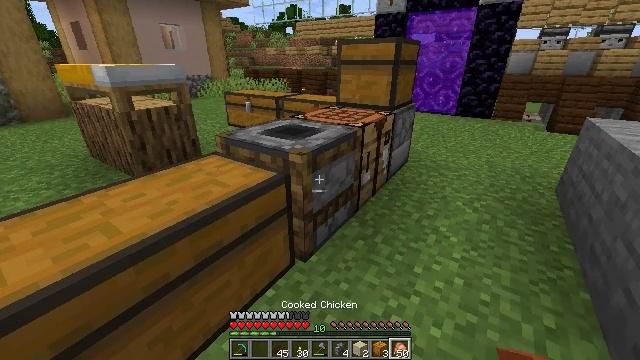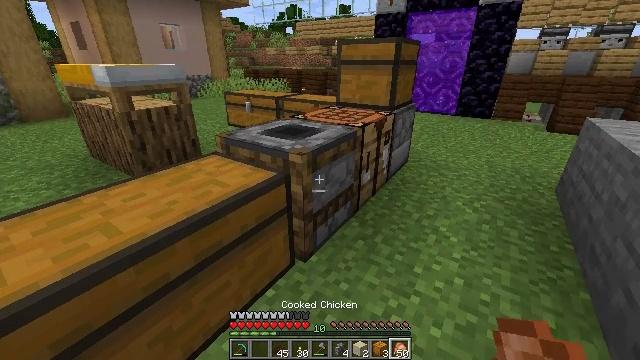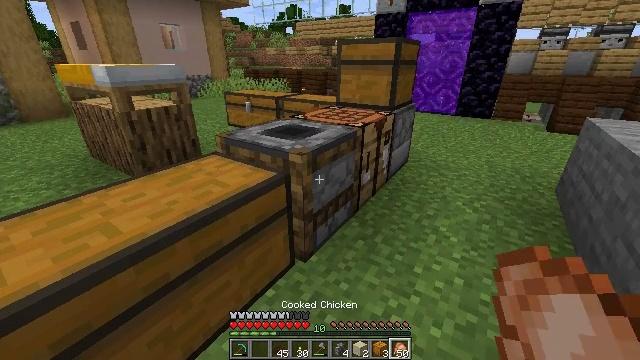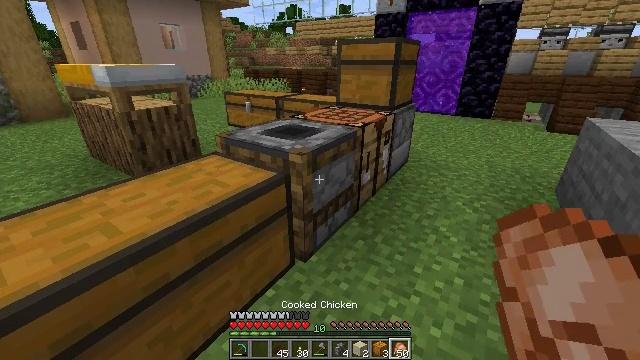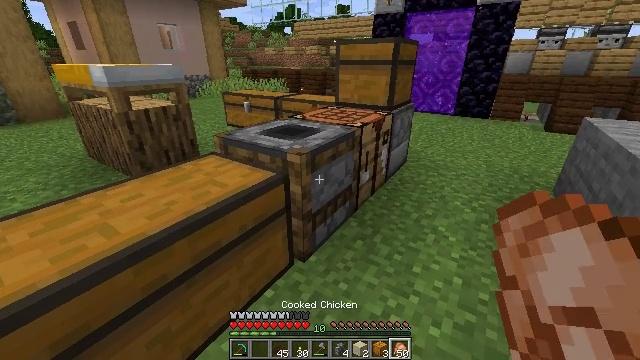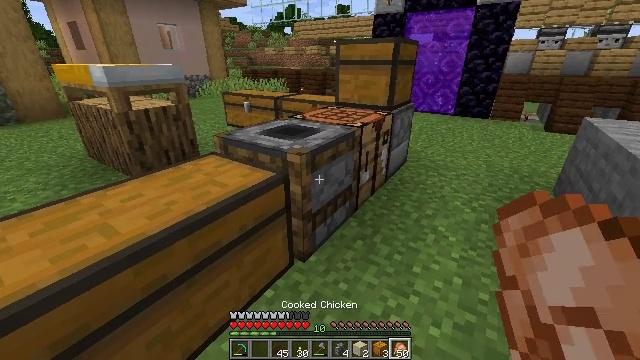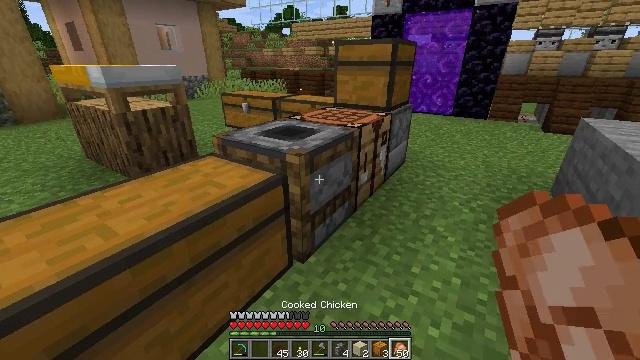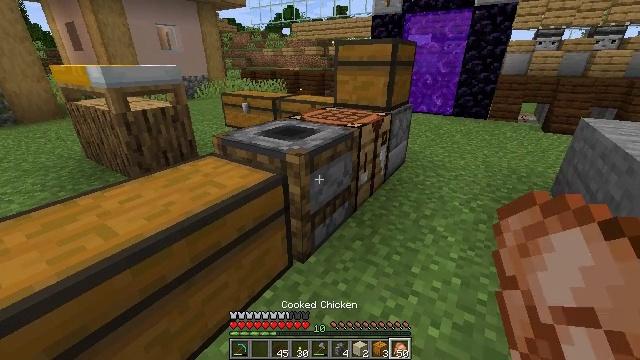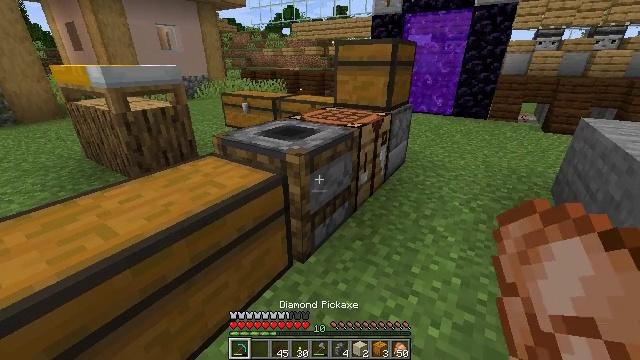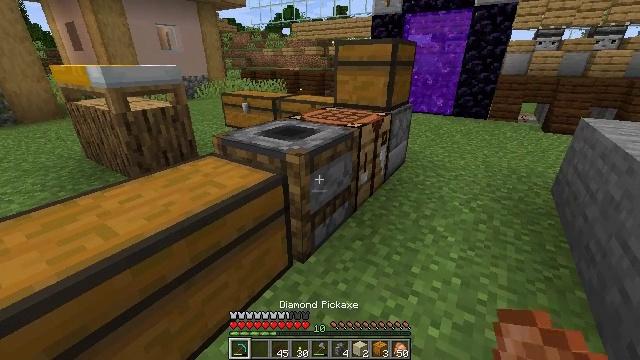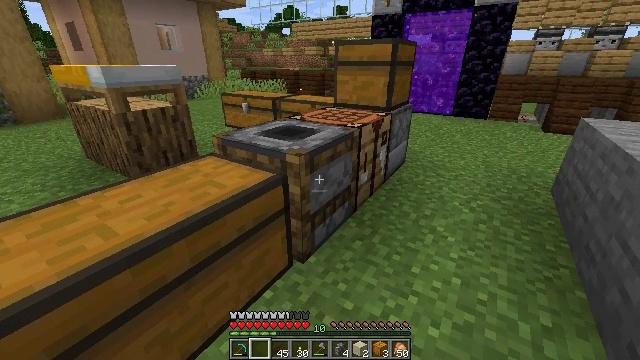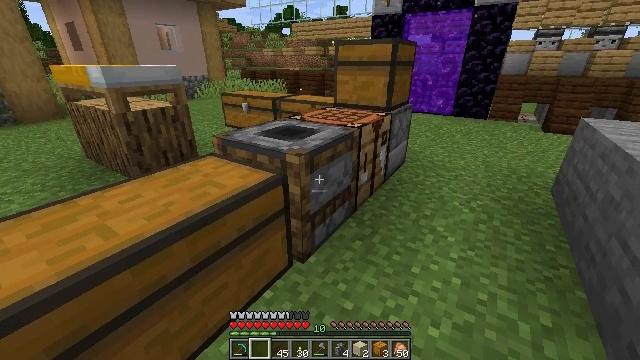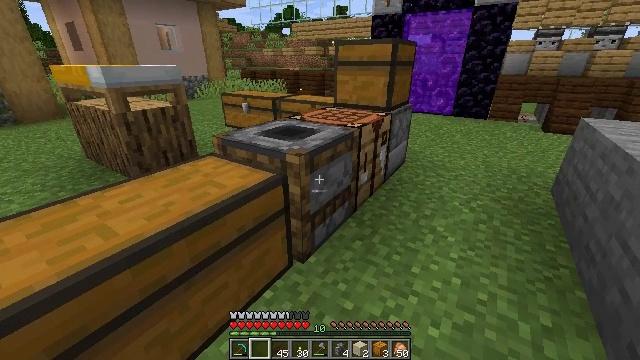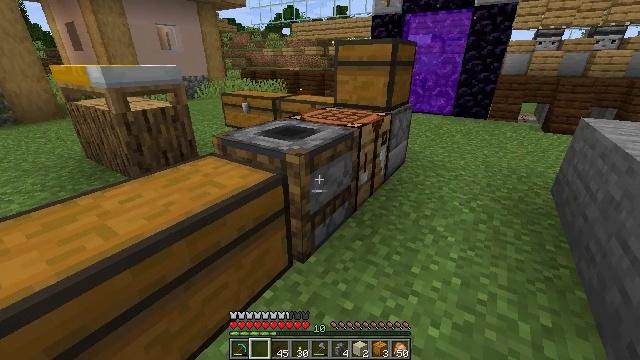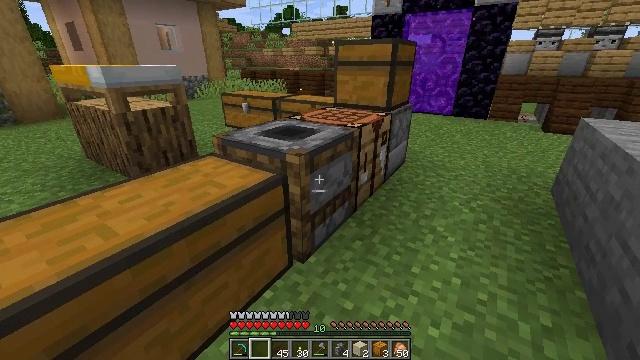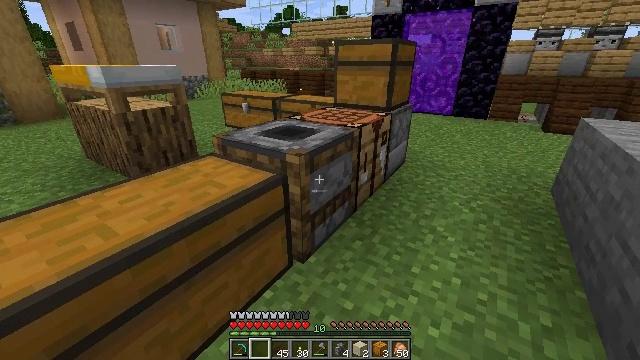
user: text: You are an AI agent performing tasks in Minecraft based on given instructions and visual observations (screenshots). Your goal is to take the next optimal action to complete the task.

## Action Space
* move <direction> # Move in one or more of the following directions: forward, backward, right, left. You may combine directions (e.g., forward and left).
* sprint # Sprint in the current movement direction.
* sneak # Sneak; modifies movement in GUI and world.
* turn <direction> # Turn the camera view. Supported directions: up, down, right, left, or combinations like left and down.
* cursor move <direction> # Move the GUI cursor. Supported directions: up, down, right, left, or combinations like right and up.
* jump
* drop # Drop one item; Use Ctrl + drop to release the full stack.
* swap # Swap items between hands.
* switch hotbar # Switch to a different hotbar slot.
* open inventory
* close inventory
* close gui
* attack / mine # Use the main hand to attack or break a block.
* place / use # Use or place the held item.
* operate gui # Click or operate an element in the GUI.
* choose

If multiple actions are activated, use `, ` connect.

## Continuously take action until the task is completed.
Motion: motion action
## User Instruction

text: Destroy the smoker to move it.
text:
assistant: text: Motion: no_op
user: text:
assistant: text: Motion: no_op
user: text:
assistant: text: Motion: no_op
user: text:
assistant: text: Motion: no_op
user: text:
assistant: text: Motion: no_op
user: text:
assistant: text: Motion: no_op
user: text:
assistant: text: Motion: no_op
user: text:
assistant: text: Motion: no_op
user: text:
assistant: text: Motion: no_op
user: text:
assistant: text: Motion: no_op
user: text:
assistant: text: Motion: no_op
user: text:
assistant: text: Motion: no_op
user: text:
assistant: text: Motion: no_op
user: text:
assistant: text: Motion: no_op
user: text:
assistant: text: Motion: no_op
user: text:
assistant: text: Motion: no_op
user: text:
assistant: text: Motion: no_op
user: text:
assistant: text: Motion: no_op
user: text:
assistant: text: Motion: no_op
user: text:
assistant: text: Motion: no_op
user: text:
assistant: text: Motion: no_op
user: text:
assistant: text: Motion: no_op
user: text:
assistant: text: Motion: no_op
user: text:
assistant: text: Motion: no_op
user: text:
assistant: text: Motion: move forward, turn right and down
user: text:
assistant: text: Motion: move forward
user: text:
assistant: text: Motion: move forward
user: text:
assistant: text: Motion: move forward, turn left and down
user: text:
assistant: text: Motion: turn left
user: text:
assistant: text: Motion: no_op